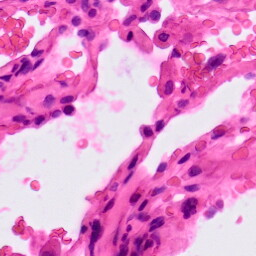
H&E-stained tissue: Lung